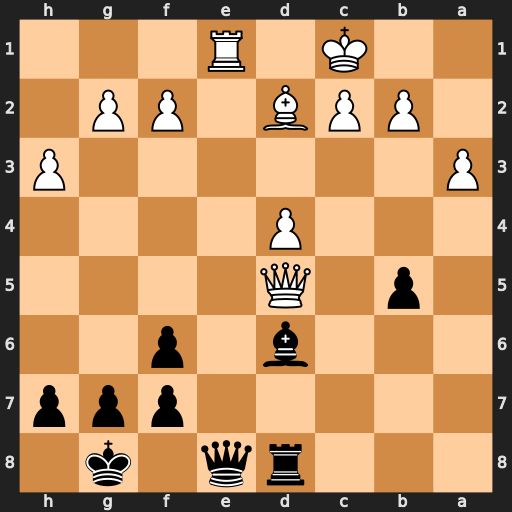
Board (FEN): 3rq1k1/5ppp/3b1p2/1p1Q4/3P4/P6P/1PPB1PP1/2K1R3
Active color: b
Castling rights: -
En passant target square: -
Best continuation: Qxe1+ Bxe1 Bf4+ Kd1 Rxd5